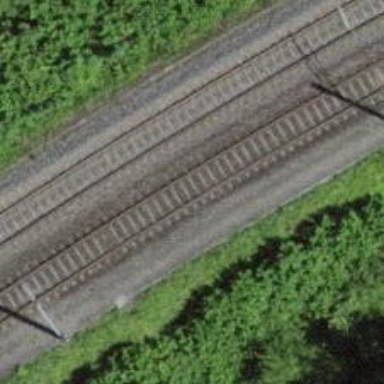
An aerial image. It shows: Single-track railway with electrified contact lines.